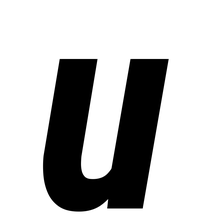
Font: Roboto-Italic_Condensed_Bold_Italic